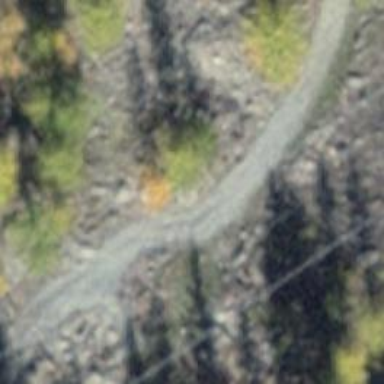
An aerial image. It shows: Unpaved path.